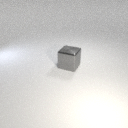
large gray metal cube